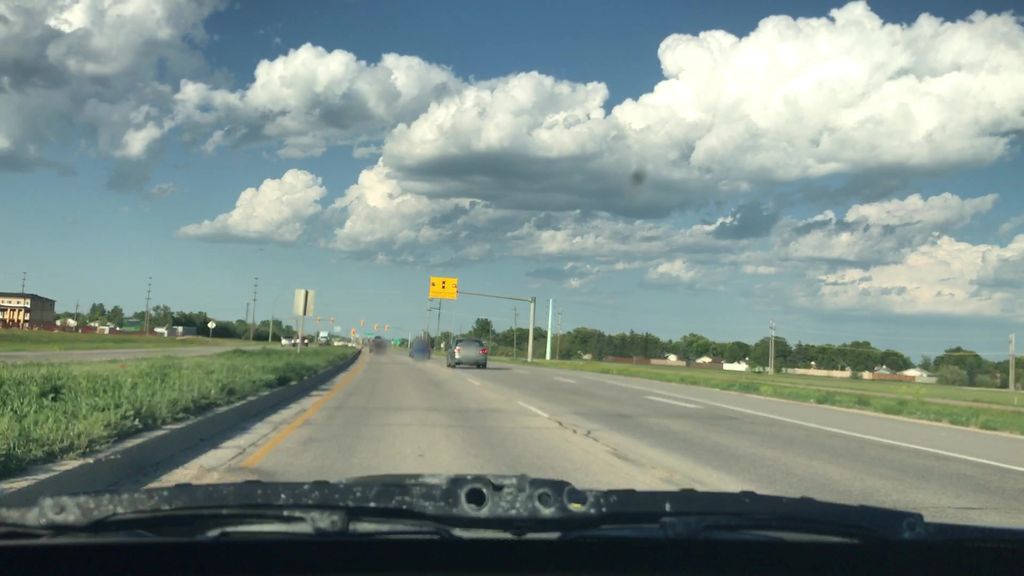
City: winnipeg